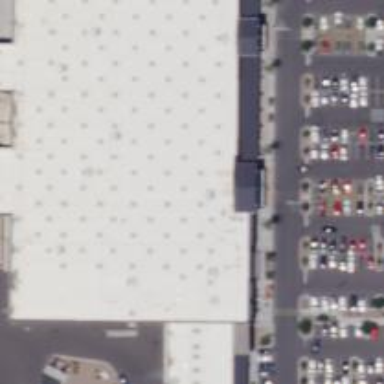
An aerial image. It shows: Retail building housing supermarket.